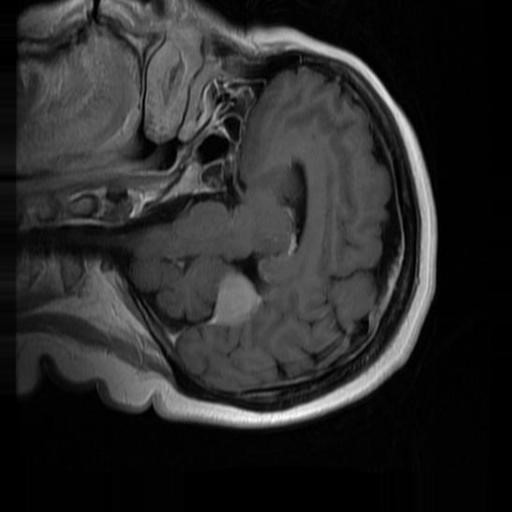
Label: brain_menin